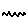
Label: zigzag